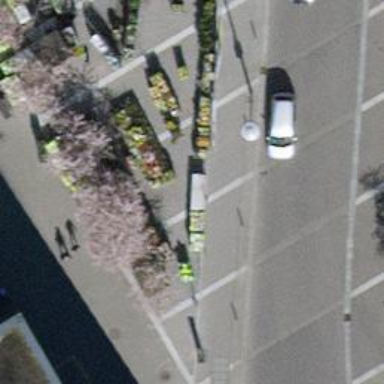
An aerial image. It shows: Bicycle parking area with stands.